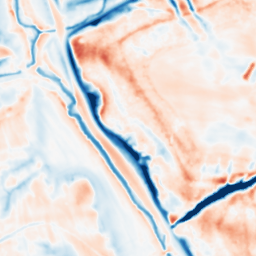
Category: multiscale
Decomposition family: dog_multiscale
Decomposition parameters: sigma_ratio: 1.4
n_scales: 6
base_sigma: 1
Upsampling method: regularized
Upsampling parameters: scale: 4
lambda_reg: 0.01
Upsampling scale: 4